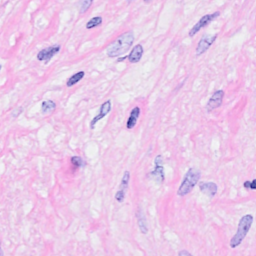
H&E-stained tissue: Breast